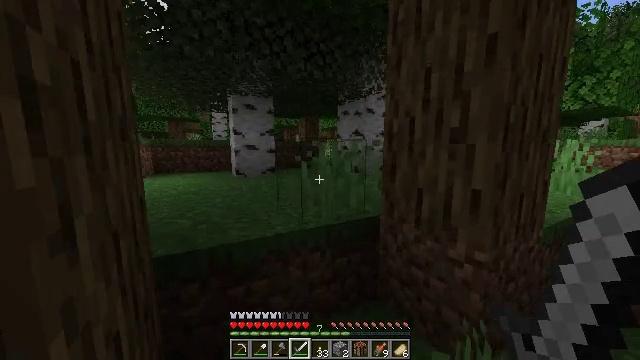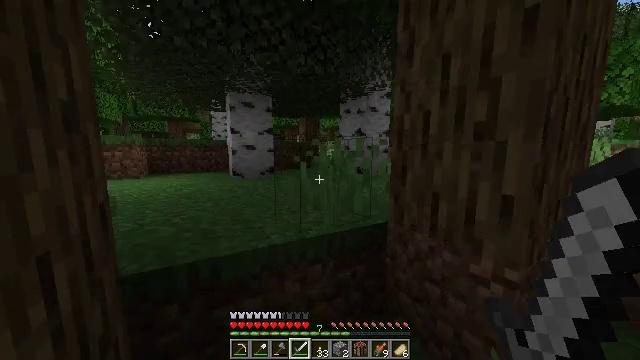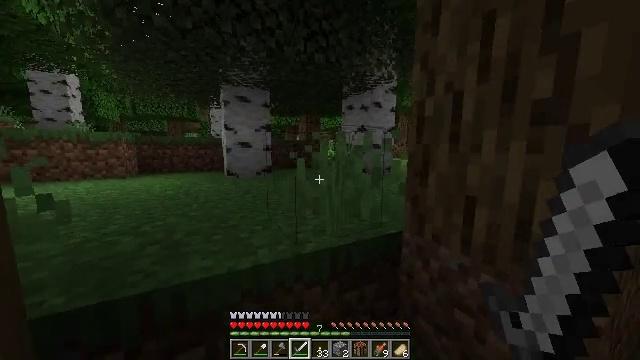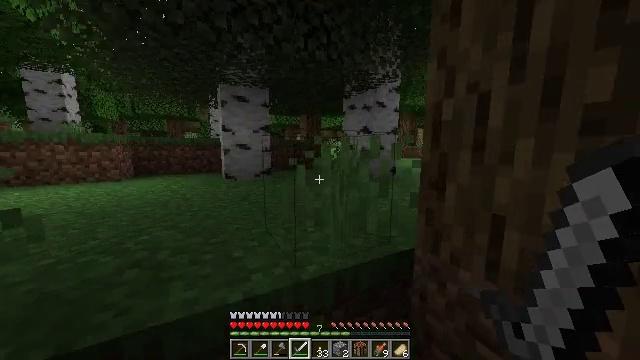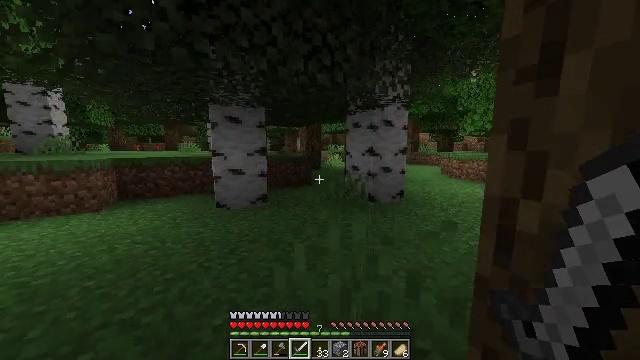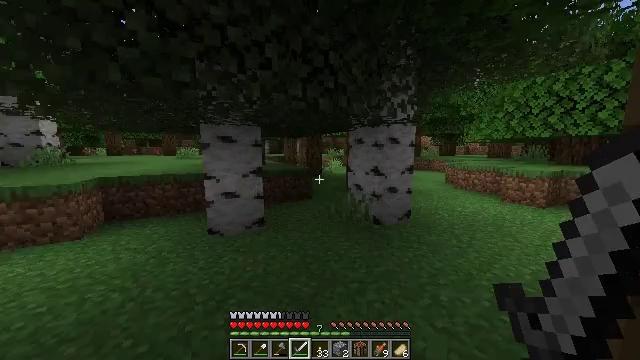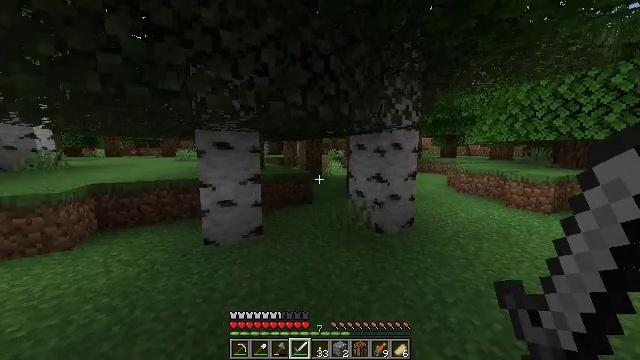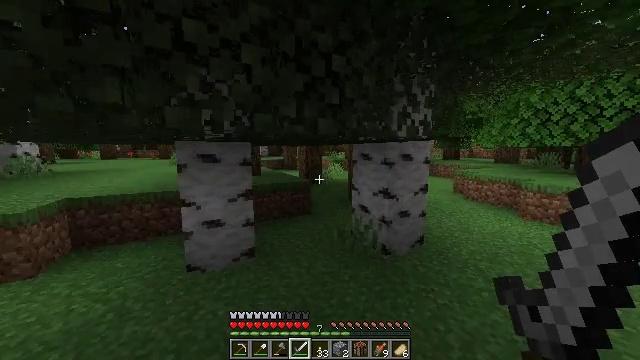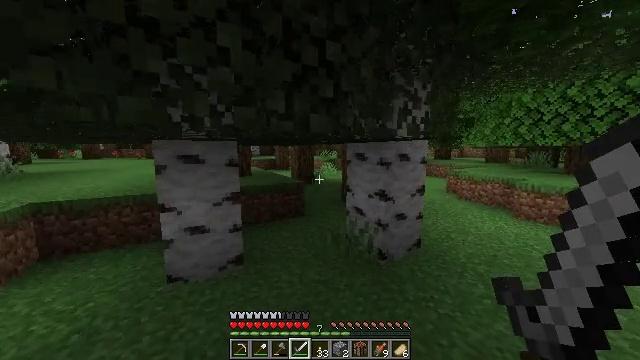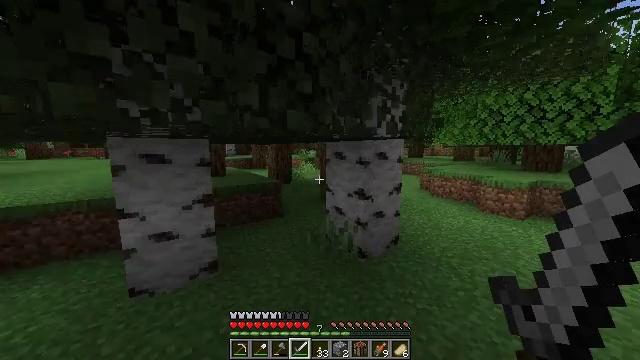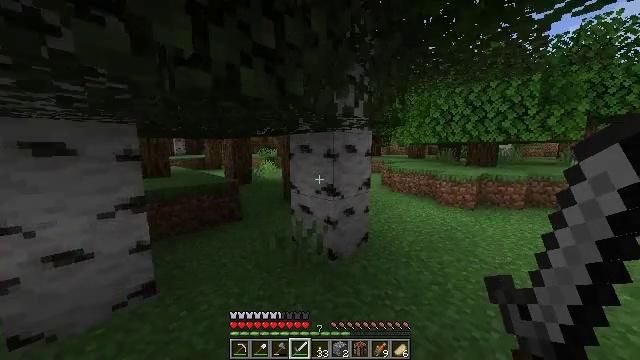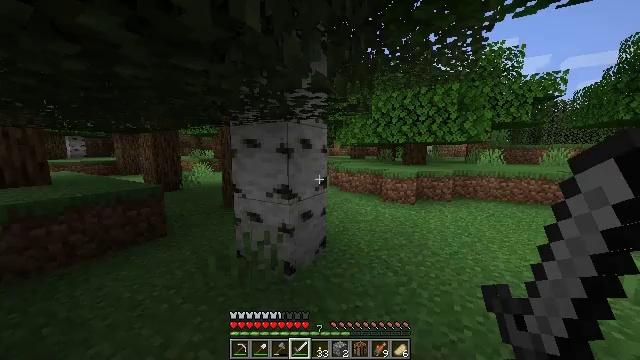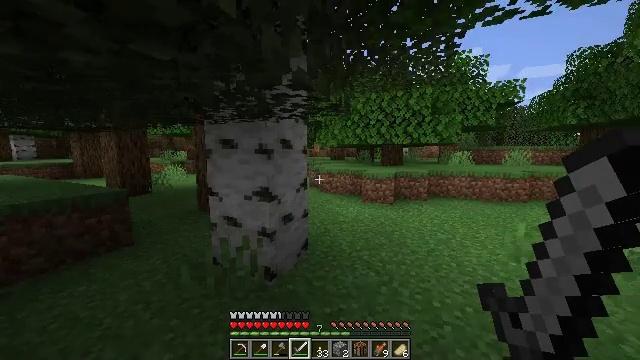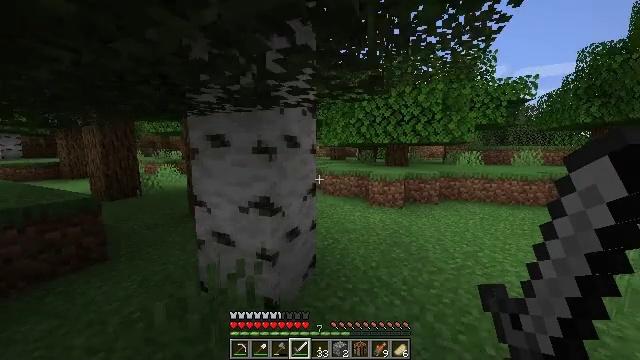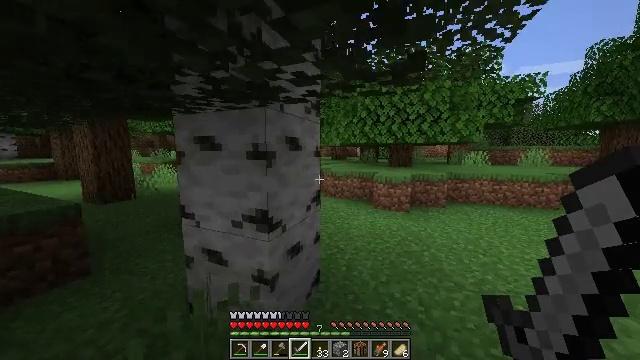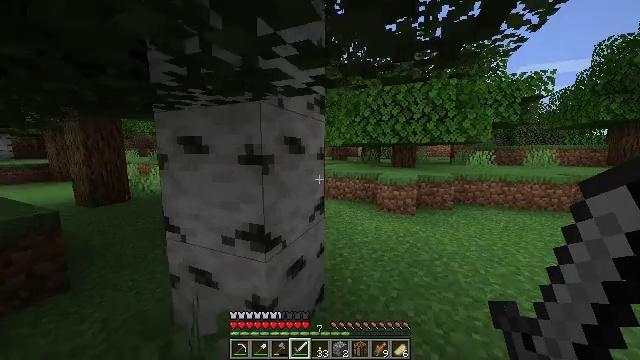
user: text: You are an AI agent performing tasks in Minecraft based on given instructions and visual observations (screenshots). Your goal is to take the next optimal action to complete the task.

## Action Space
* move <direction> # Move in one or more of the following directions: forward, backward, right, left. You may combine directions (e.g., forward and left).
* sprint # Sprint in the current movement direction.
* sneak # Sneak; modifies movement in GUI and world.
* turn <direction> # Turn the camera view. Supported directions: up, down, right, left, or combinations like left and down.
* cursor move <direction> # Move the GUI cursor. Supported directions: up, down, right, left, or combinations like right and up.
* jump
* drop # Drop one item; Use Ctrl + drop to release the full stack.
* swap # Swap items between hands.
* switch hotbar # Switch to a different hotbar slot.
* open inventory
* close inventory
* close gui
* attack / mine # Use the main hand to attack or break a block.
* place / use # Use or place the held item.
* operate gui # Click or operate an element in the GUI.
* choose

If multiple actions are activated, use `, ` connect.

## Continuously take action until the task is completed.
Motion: motion action
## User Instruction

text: Kill the salmon.
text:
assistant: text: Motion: move forward, sprint
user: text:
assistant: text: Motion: move forward, sprint
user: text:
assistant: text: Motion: move forward, sprint, jump
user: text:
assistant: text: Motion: move forward, sprint, jump
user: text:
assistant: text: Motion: move forward, sprint, jump
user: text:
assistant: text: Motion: move forward, sprint, jump
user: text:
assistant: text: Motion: move forward, sprint
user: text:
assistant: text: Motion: move forward, sprint, turn right
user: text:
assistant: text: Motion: move forward, sprint, turn right
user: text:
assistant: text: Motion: move forward, sprint, turn right
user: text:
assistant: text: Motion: move forward, sprint, turn right
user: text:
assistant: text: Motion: move forward, sprint, turn right
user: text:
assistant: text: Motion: move forward, sprint
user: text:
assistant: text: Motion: move forward, sprint
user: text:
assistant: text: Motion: move forward, sprint
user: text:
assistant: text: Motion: move forward, sprint
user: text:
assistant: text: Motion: move forward and move right, sprint
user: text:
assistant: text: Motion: move forward and move right, sprint
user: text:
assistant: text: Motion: move forward and move right, sprint
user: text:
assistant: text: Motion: move forward and move right, sprint
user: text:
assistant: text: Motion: move forward and move right, sprint
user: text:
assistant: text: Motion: move forward, sprint, turn right
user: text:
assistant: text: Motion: move forward, sprint
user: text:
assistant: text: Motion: move forward, sprint
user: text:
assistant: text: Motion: move forward, sprint
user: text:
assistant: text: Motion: move forward, sprint
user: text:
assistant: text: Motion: move forward, sprint
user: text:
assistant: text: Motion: move forward, sprint
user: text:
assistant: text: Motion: move forward, sprint
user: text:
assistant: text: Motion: move forward, sprint